Interaction volume radius: 10 \u00c5
Interaction volume height: 20 \u00c5
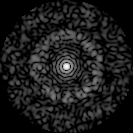
Disorder parameter: 0.8592